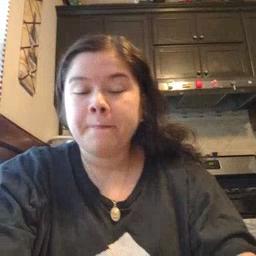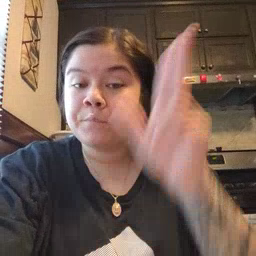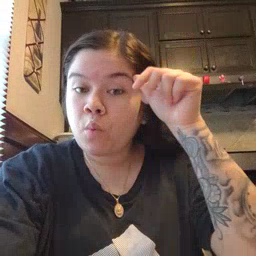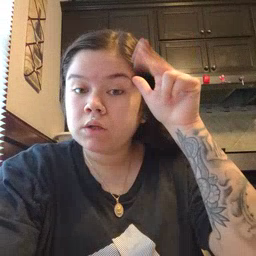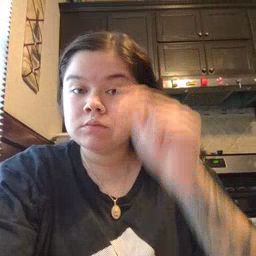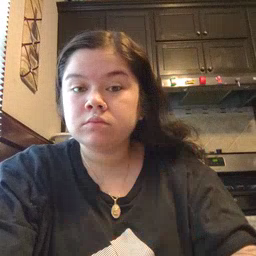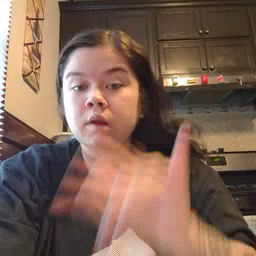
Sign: horse